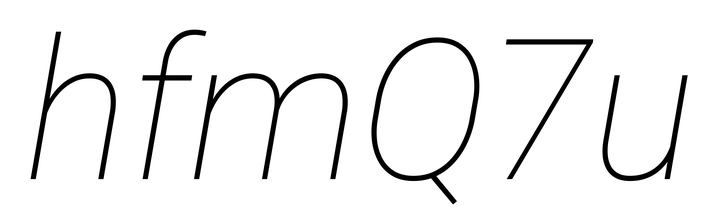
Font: Roboto-Italic_Thin_Italic